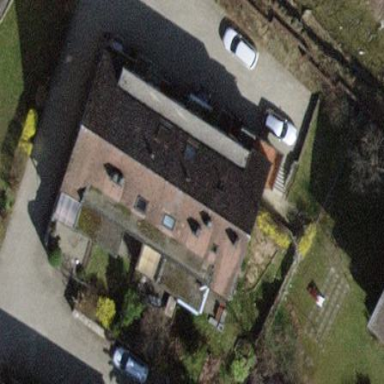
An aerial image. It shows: Terrace building.